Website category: phone
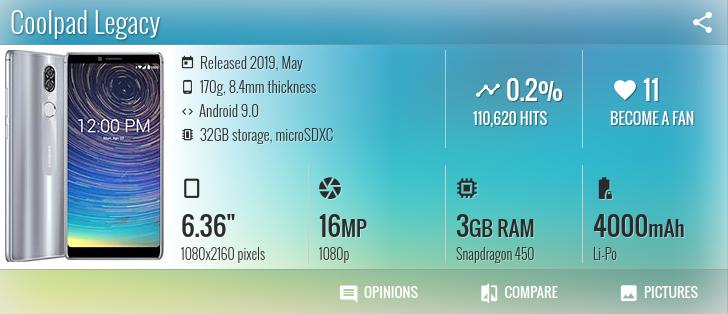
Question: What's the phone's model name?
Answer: Coolpad Legacy

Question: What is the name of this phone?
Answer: Coolpad Legacy

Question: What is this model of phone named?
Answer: Coolpad Legacy

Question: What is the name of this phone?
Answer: Coolpad Legacy

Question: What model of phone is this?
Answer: Coolpad Legacy

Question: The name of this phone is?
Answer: Coolpad Legacy

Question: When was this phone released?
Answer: Released 2019, May

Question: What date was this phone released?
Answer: Released 2019, May

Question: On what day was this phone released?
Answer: Released 2019, May

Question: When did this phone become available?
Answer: Released 2019, May

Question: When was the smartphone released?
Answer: Released 2019, May

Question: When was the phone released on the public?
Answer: Released 2019, May

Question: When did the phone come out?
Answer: Released 2019, May

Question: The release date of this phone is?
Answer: Released 2019, May

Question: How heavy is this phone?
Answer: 170g

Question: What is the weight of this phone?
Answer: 170g

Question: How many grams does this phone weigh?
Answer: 170g

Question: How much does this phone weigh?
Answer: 170g

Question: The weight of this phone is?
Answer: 170g

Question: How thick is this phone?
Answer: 8.4mm thickness

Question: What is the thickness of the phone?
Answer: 8.4mm thickness

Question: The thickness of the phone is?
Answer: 8.4mm thickness

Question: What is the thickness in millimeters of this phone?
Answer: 8.4mm thickness

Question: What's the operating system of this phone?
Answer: Android 9.0

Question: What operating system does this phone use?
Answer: Android 9.0

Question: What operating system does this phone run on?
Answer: Android 9.0

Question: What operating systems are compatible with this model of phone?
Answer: Android 9.0

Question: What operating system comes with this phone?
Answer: Android 9.0

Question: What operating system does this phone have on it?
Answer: Android 9.0

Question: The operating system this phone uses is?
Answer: Android 9.0

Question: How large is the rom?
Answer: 32GB storage

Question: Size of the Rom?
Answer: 32GB storage

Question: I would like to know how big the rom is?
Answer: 32GB storage

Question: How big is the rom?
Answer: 32GB storage

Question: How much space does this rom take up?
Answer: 32GB storage

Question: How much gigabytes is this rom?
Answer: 32GB storage

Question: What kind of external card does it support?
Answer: microSDXC

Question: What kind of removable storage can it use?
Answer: microSDXC

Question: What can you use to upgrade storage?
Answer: microSDXC

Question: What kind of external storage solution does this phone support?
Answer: microSDXC

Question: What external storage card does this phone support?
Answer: microSDXC

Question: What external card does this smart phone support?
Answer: microSDXC

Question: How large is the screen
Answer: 6.36"

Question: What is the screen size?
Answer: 6.36"

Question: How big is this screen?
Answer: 6.36"

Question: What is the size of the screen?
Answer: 6.36"

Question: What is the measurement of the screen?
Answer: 6.36"

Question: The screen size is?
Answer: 6.36"

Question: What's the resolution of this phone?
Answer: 1080x2160 pixels

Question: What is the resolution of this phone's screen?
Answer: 1080x2160 pixels

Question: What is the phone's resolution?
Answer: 1080x2160 pixels

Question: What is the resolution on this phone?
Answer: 1080x2160 pixels

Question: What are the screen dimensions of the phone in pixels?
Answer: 1080x2160 pixels

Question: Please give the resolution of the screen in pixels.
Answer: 1080x2160 pixels

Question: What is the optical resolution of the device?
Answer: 1080x2160 pixels

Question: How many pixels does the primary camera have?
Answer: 16 MP

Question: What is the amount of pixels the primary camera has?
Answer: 16 MP

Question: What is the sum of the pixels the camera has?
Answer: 16 MP

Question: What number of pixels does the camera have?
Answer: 16 MP

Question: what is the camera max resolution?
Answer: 16 MP

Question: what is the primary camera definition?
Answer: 16 MP

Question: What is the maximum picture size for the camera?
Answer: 16 MP

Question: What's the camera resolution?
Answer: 1080p

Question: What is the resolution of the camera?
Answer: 1080p